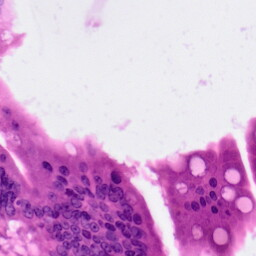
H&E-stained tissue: Pancreatic